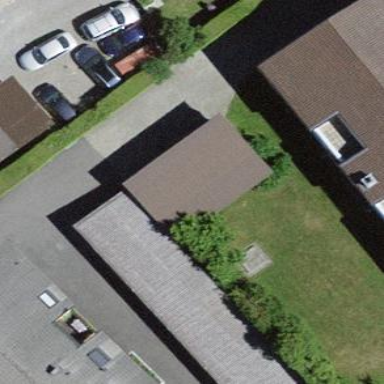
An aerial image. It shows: Garage.